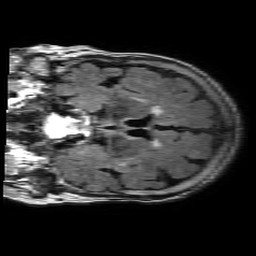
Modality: FLAIR
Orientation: coronal
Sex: female
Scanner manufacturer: philips
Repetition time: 11 s
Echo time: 0.125 s